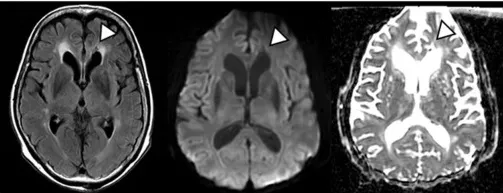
(B) Axial T2 FLAIR and DWI show a change to a low-intensity signal (conversely, ADC shows a high-intensity signal, indicating a chronic phase) in the left frontal lobe and the midbody of the CC 5 months after onset.
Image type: radiology (mri)